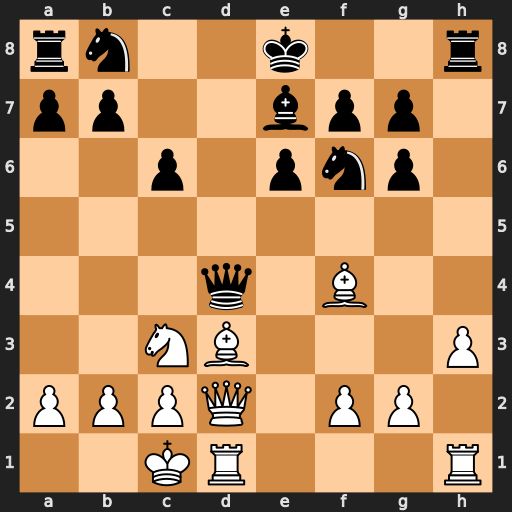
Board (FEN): rn2k2r/pp2bpp1/2p1pnp1/8/3q1B2/2NB3P/PPPQ1PP1/2KR3R
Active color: w
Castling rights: kq
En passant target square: -
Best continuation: Nb5 Qa4 Nc7+